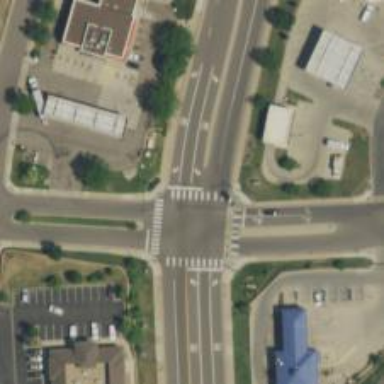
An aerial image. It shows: Marked zebra crossing on the road.